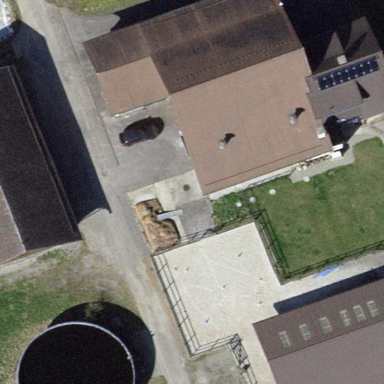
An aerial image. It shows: Farmyard in rural farm setting.